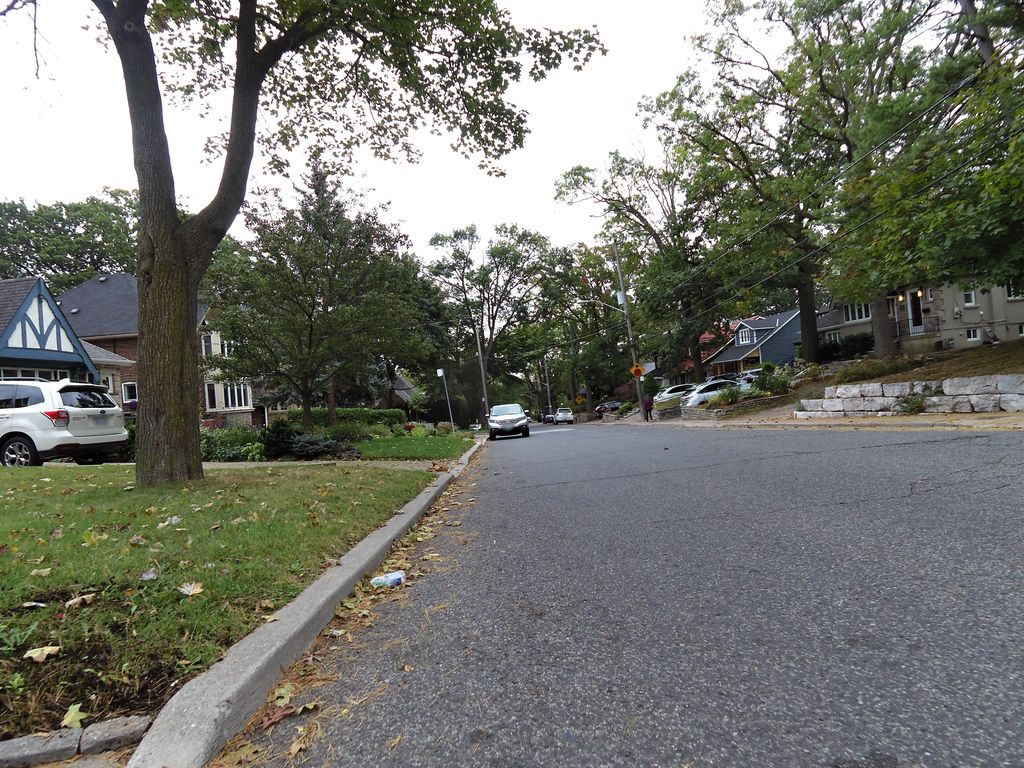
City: toronto